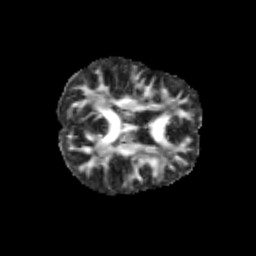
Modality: FA
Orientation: axial
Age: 9
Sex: female
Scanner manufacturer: siemens
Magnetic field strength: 3 T
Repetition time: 3.8 s
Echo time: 0.07 s